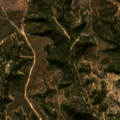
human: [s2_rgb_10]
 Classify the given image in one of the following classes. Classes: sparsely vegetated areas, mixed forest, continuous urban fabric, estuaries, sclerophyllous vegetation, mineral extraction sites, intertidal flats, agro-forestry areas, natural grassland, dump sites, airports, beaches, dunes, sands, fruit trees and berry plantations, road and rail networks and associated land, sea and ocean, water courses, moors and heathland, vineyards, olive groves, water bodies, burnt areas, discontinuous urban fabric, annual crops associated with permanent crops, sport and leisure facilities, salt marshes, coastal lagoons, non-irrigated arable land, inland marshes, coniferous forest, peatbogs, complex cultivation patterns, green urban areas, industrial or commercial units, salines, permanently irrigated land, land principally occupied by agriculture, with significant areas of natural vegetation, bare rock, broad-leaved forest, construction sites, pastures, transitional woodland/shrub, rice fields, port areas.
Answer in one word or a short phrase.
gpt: transitional woodland/shrub